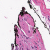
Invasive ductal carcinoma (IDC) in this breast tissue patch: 0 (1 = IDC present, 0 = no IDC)